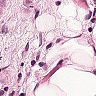
Metastatic tissue present: yes